Question: I'm using bootstrap list-inline class to style my breadcrumbs but I don't like the spacing between the elements. How do I reduce the spacing between John, Jane and David ?
Here's how it currently looks

'''
<ul class="list-inline">
<li>
<div itemscope itemtype="http://data-vocabulary.org/Breadcrumb">
<a href="http://www.google.com" itemprop="url">
<span itemprop="title">John</span>
</a> >
</div>
</li>
<li>
<div itemscope itemtype="http://data-vocabulary.org/Breadcrumb">
<a href="www.yahoo.com" itemprop="url">
<span itemprop="title">Jane</span>
</a> >
</div>
</li>
<li>
<div itemscope itemtype="http://data-vocabulary.org/Breadcrumb">
<a href="www.msn.com" itemprop="url">
<span itemprop="title">David</span>
</a>
</div>
</ul>
</li>
'''
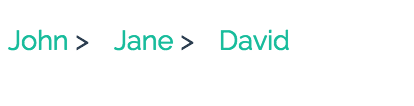
Answer: You can override the base css and add a negative margin to the 'li' elements like so:
'''
.list-inline>li {
margin-right: -10px;
}
'''
Run the below code snippet to see what this produces.
'''
.list-inline>li {
margin-right: -10px;
}
'''
'''
<link href="http://netdna.bootstrapcdn.com/bootstrap/3.0.0/css/bootstrap.min.css" rel="stylesheet"/>
<script src="http://netdna.bootstrapcdn.com/bootstrap/3.0.0/js/bootstrap.min.js"></script>
<ul class="list-inline">
<li>
<div itemscope itemtype="http://data-vocabulary.org/Breadcrumb">
<a href="http://www.google.com" itemprop="url">
<span itemprop="title">John</span>
</a> >
</div>
</li>
<li>
<div itemscope itemtype="http://data-vocabulary.org/Breadcrumb">
<a href="www.yahoo.com" itemprop="url">
<span itemprop="title">Jane</span>
</a> >
</div>
</li>
<li>
<div itemscope itemtype="http://data-vocabulary.org/Breadcrumb">
<a href="www.msn.com" itemprop="url">
<span itemprop="title">David</span>
</a>
</div>
</li>
</ul>
'''